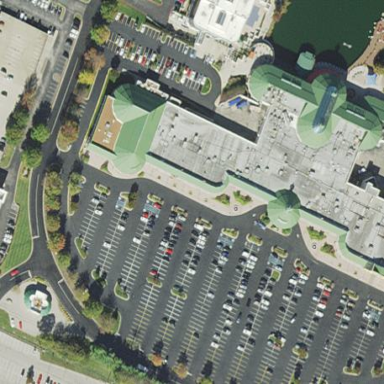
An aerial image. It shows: Paved parking area.